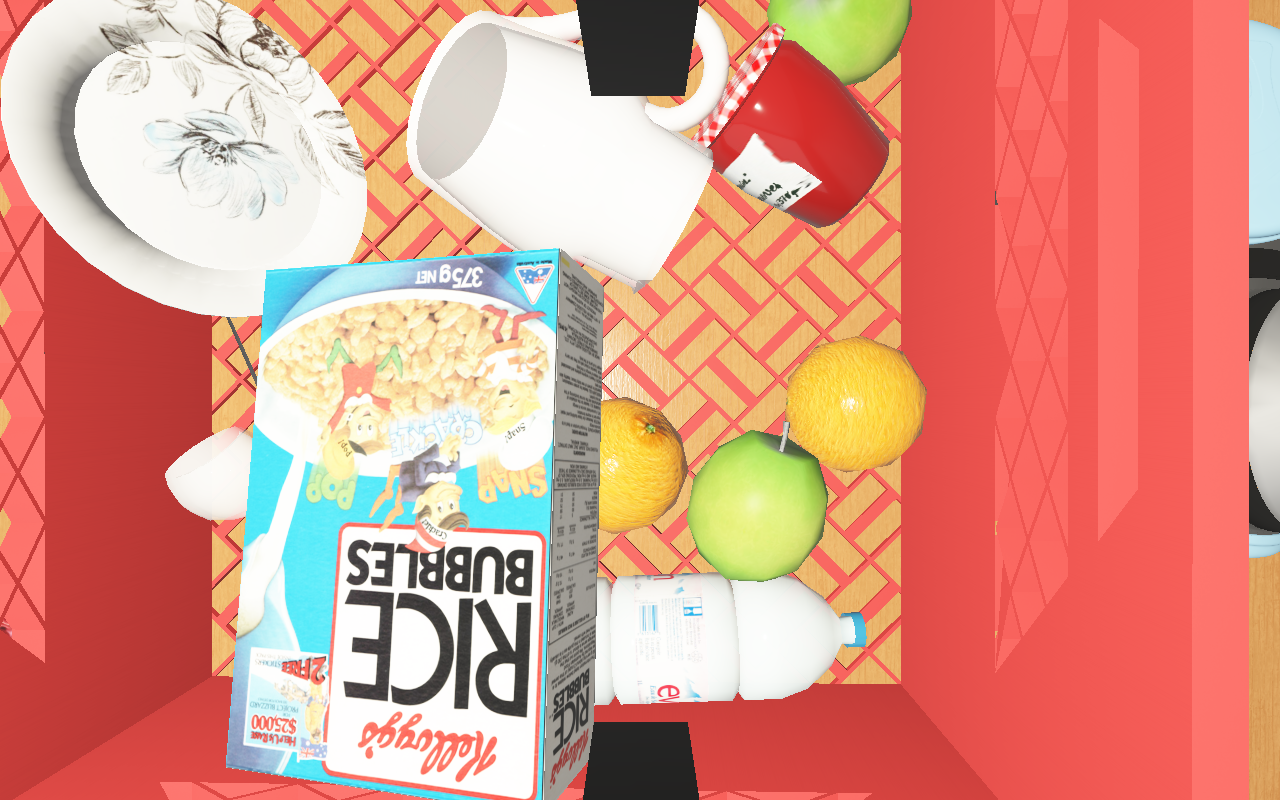
Objects in the scene:
carafe
apple
apple
orange
orange
plate
jam jar
cereal box
biscuit box